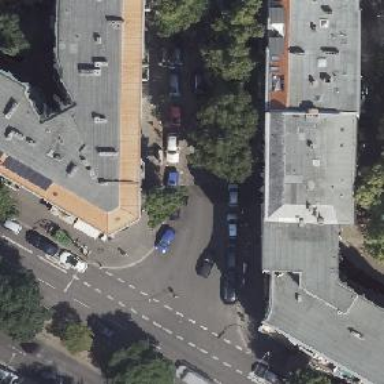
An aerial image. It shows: Bicycle parking located on the sidewalk.